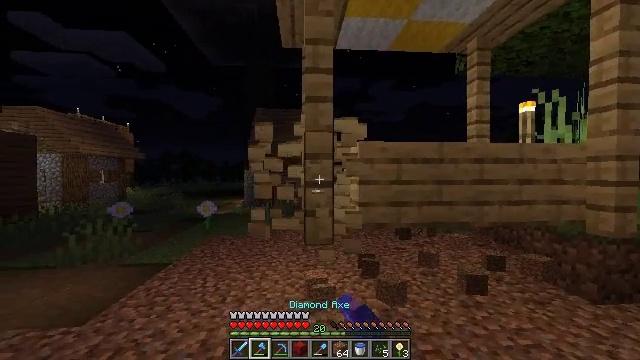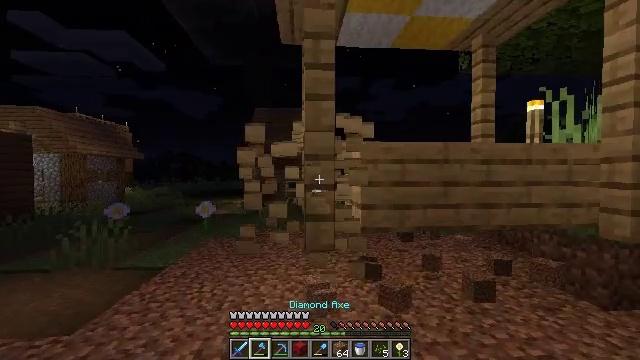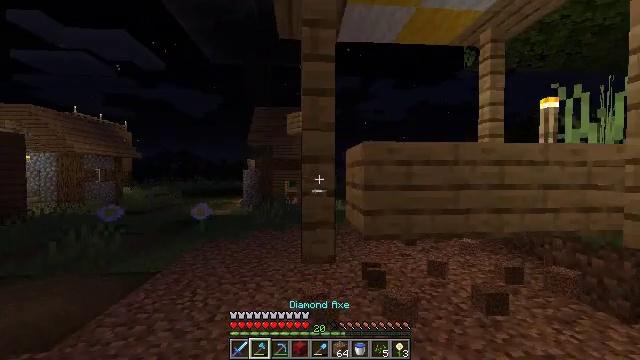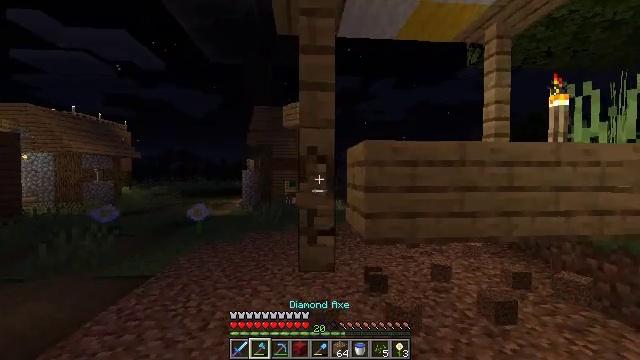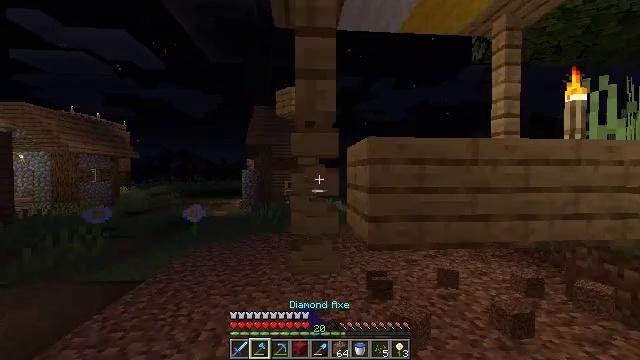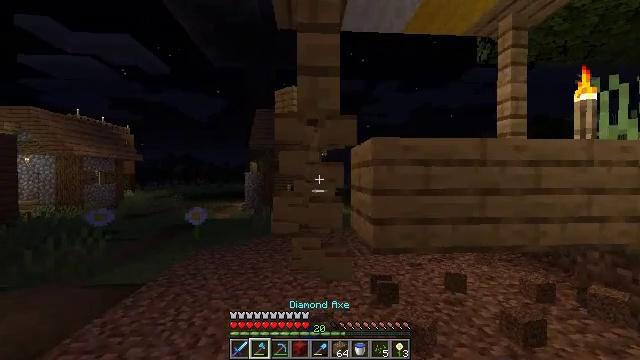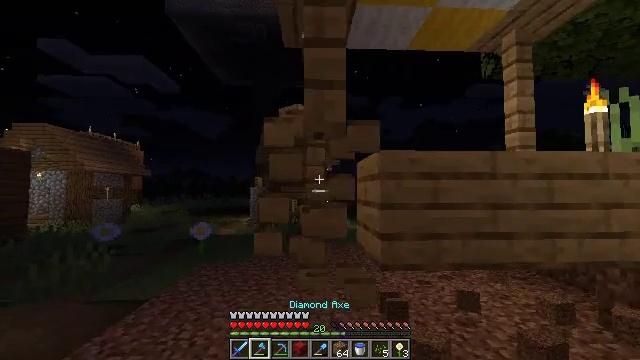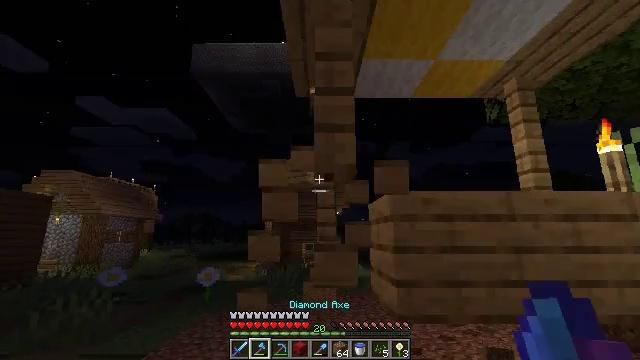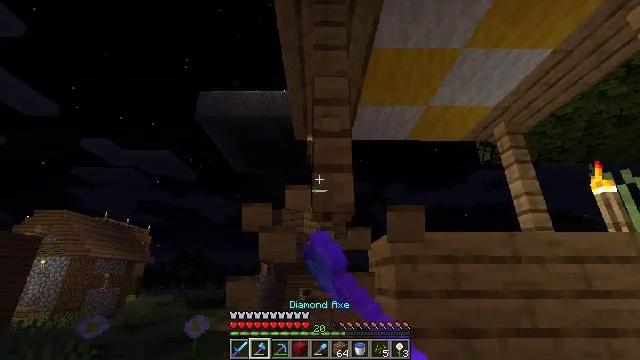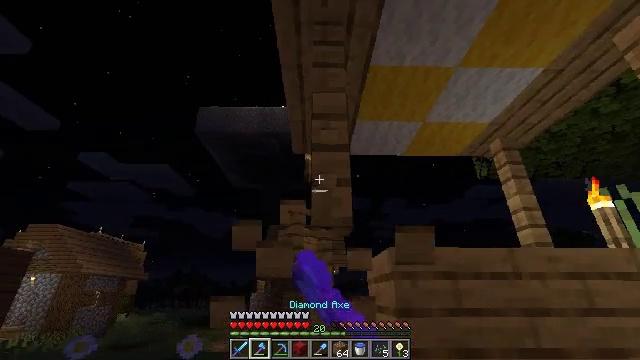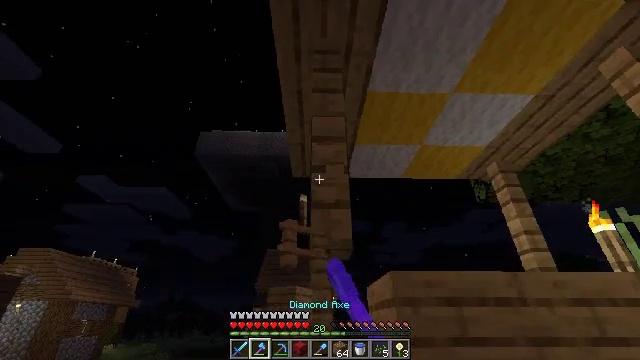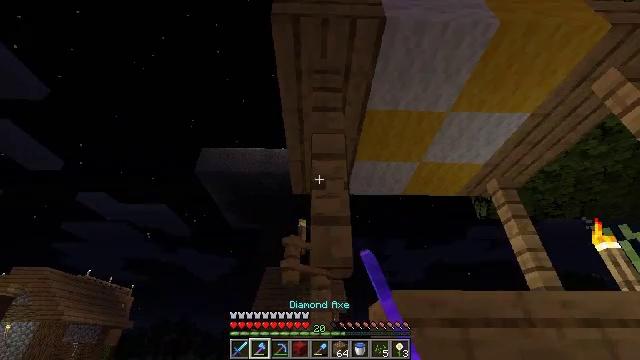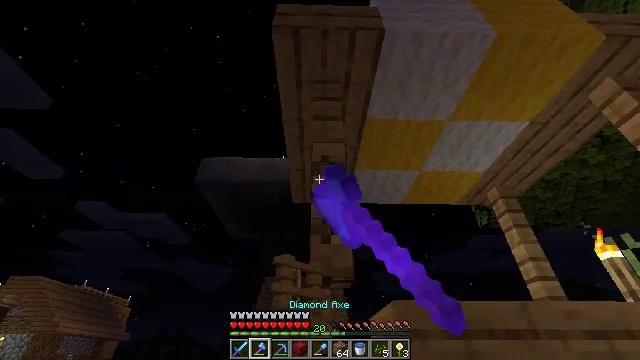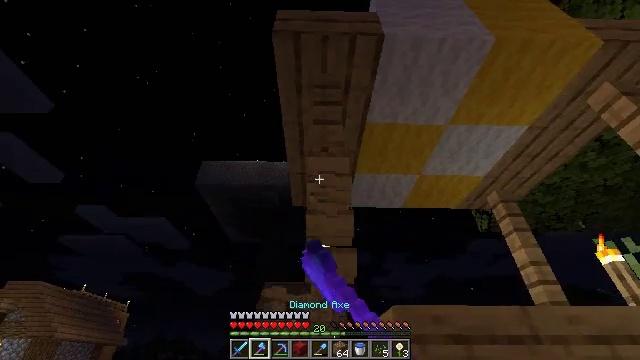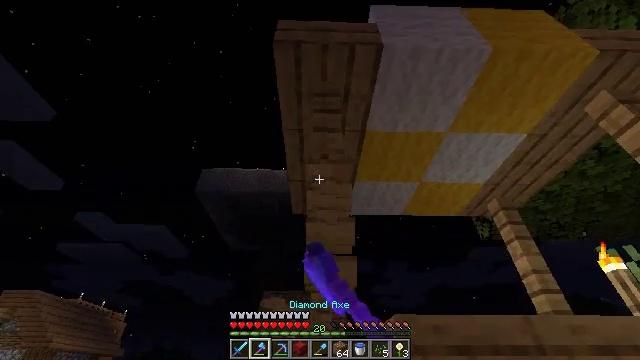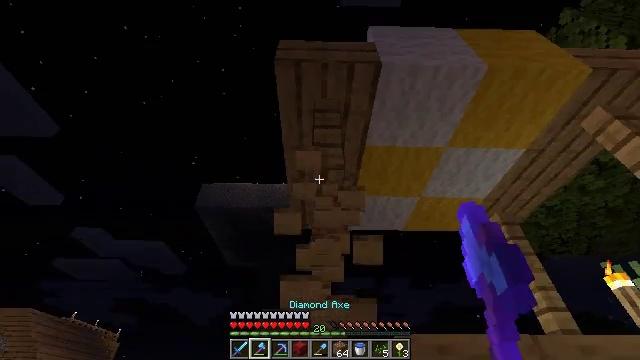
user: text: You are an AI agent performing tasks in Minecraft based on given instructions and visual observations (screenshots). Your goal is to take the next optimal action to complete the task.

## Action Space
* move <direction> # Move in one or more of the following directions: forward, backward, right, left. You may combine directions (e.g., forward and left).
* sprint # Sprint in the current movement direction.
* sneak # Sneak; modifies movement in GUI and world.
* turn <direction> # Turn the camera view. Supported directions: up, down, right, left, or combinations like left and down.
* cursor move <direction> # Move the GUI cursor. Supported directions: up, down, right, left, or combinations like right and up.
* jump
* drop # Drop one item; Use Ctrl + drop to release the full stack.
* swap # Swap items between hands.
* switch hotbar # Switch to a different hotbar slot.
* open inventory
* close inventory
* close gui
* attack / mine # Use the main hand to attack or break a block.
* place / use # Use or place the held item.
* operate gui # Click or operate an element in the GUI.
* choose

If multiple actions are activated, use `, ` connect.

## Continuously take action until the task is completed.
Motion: motion action
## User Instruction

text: Attack the oak fence to collect it.
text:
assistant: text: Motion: move forward, attack / mine
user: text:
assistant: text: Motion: move forward, attack / mine
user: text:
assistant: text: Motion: move forward, attack / mine
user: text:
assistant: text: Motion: attack / mine
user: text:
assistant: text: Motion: attack / mine
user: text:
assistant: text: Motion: turn left and up, attack / mine
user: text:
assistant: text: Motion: turn left and up, attack / mine
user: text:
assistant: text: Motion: turn up, attack / mine
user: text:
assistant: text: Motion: turn up, attack / mine
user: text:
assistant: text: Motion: turn up, attack / mine
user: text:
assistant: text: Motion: turn up, attack / mine
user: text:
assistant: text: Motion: turn up, attack / mine
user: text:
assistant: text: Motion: attack / mine
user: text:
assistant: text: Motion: turn up, attack / mine
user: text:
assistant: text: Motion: turn up, attack / mine
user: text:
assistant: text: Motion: turn up, attack / mine
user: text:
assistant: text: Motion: turn up, attack / mine
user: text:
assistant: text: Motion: turn up, attack / mine
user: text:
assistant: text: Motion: move forward, turn up, attack / mine
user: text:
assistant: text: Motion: move forward, turn up, attack / mine
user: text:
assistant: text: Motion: turn up, attack / mine
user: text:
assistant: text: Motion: attack / mine
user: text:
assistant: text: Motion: attack / mine
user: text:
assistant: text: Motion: attack / mine
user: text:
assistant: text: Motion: attack / mine
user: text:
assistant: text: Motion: attack / mine